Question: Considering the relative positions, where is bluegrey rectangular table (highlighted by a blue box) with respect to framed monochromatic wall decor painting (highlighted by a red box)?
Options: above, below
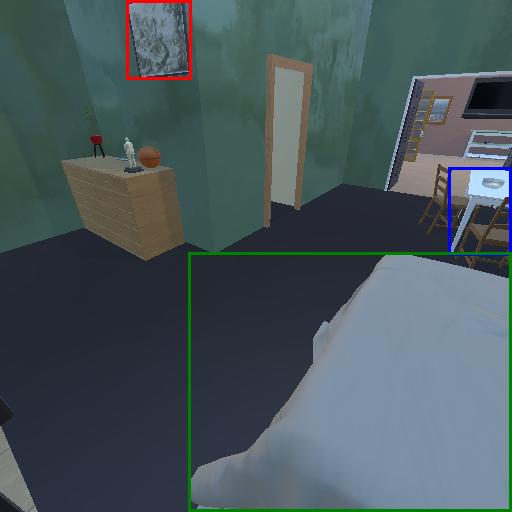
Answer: above